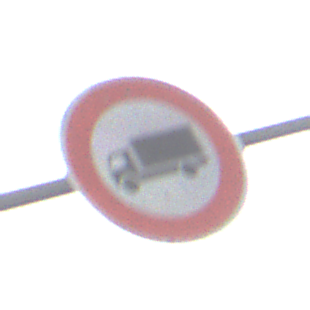
Verkehrszeichen: VerbotFuerKraftfahrzeugeUeberDreiKommaFuenfTonnen
Umgebung: Outdoor, Suburban
Tageszeit: Midday
Wetter: Overcast
Licht: Natural
Jahreszeit: NotSpecified
Kontrast: LowContrast